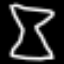
Label: hourglass